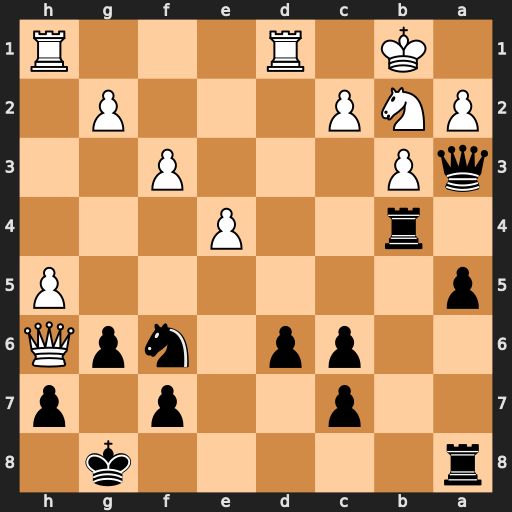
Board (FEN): r5k1/2p2p1p/2pp1npQ/p6P/1r2P3/qP3P2/PNP3P1/1K1R3R
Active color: b
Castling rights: -
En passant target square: -
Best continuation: a4 hxg6 fxg6 Nc4 Rxc4